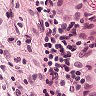
Metastatic tissue present: yes